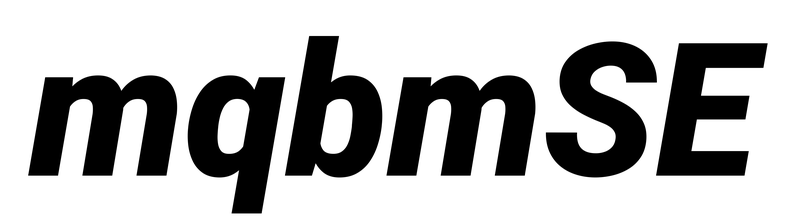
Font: Roboto-Italic_Black_Italic